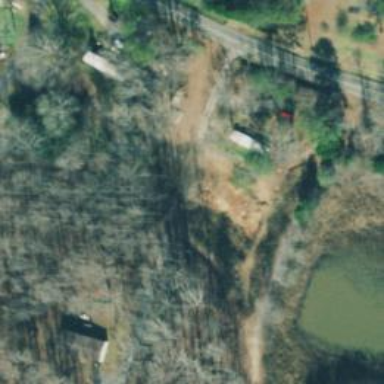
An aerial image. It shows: Culvert tunnel.